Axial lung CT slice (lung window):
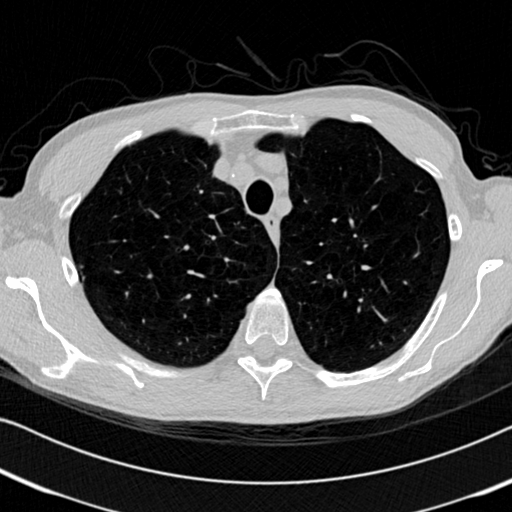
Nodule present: no